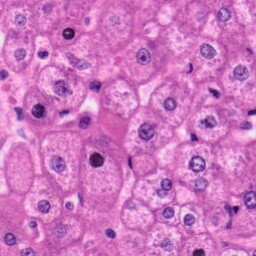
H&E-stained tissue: Liver